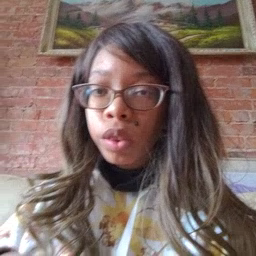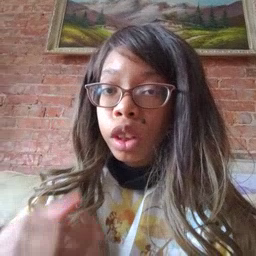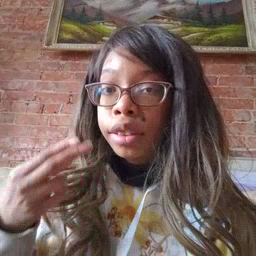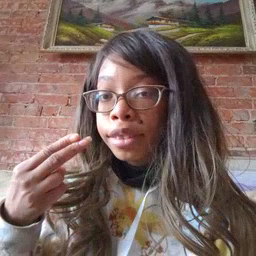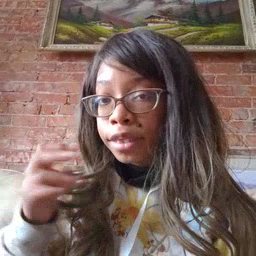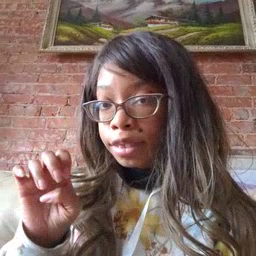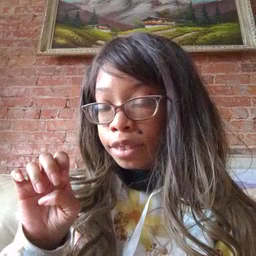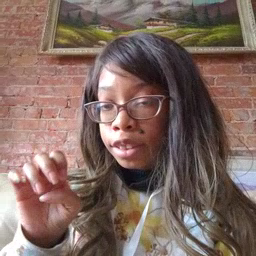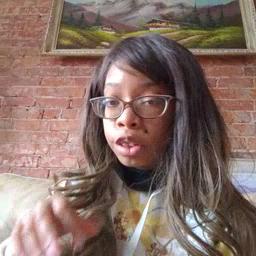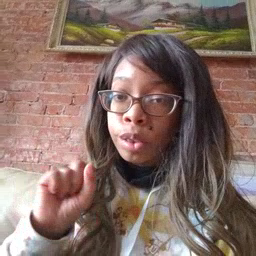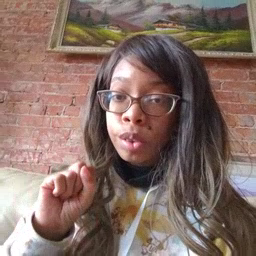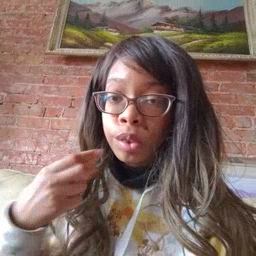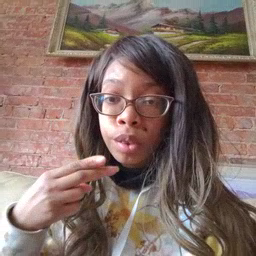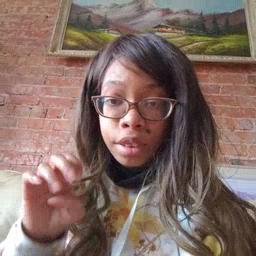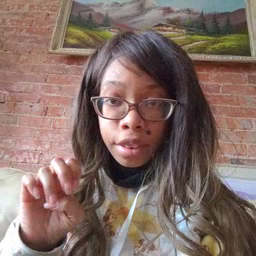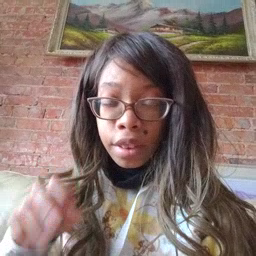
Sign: hesheit